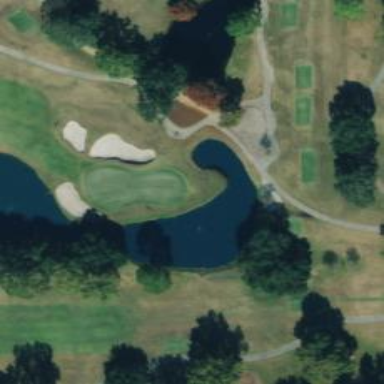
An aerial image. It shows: View of golf hole.